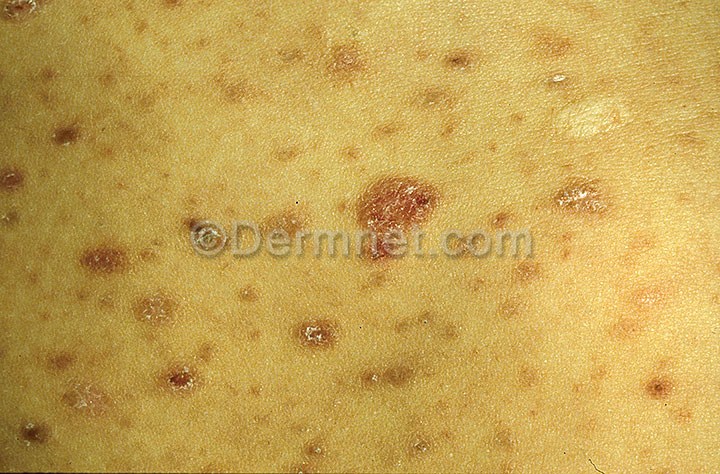
Disease: Psoriasis pictures Lichen Planus and related diseases